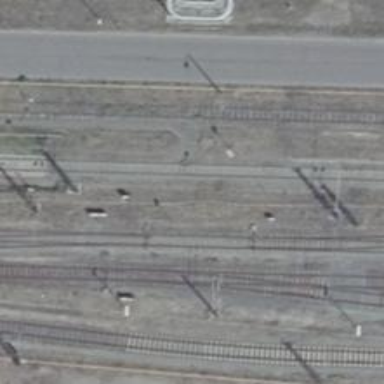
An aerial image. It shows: Railway switch.